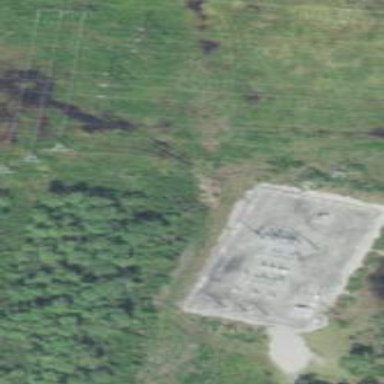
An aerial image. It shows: Substation for switching power equipment surrounded by fence.